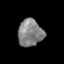
Tissue: prostate
Cell type: Endothelial cells
Senescence score: 0.3251
Nuclear area (px): 658
Mean DAPI intensity: 130.739